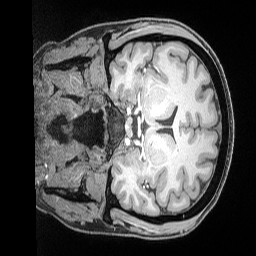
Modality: T1w
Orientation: coronal
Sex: female
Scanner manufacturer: siemens
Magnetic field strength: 3 T
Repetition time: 2.53 s
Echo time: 0.00169 s